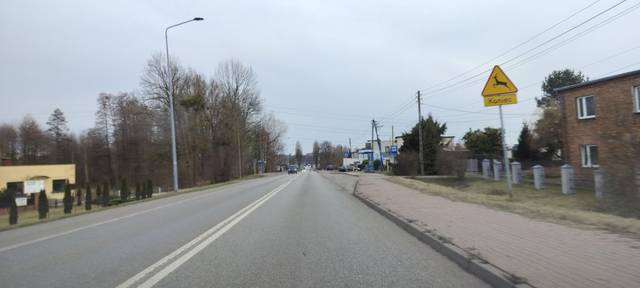
Region: Germany
Coordinates: 50.149, 18.547